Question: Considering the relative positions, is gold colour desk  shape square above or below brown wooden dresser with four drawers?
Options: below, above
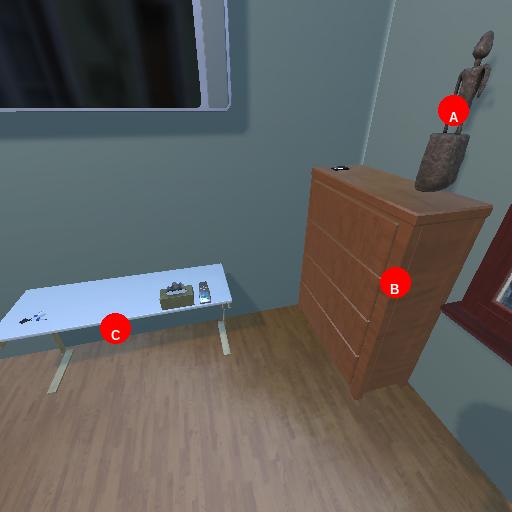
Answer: below